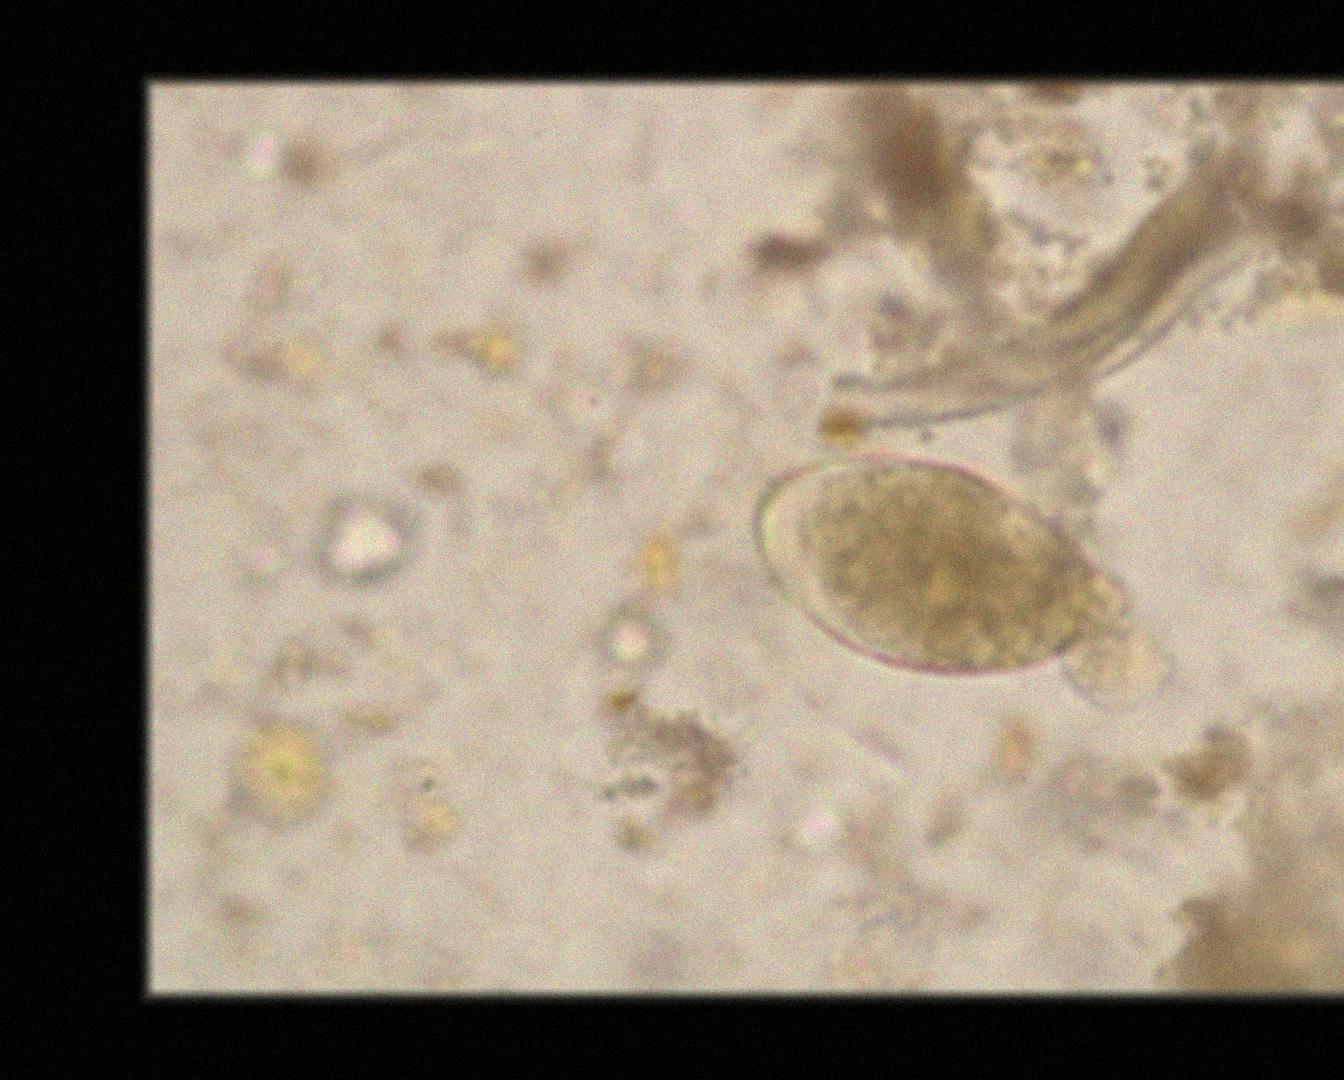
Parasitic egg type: Fasciolopsis buski